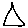
Label: triangle